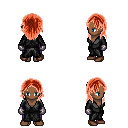
a pixel art fantasy rpg character, female body template, human, dark skin, gray robe, magenta pants, red long hairstyle, metal gloves, brown shoes, four views (front, back, left, right), 2x2 character sprite sheet, small pixel art, hard edges, no anti-aliasing